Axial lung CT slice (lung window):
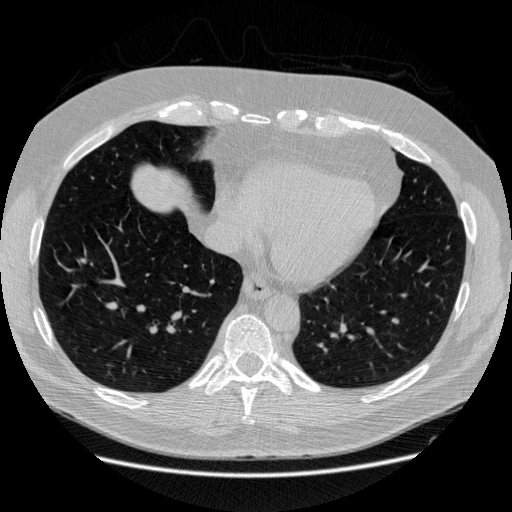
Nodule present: no